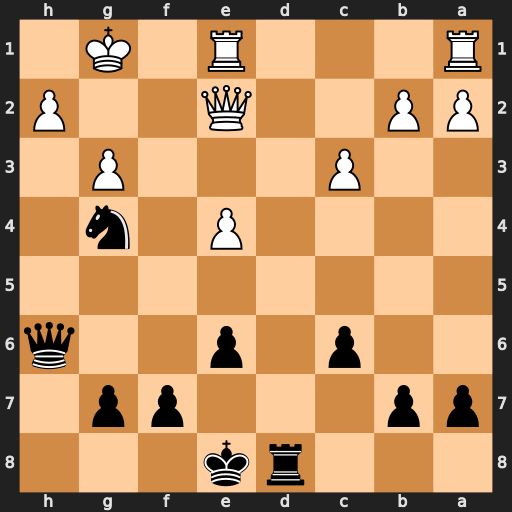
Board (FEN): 3rk3/pp3pp1/2p1p2q/8/4P1n1/2P3P1/PP2Q2P/R3R1K1
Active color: b
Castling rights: -
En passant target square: -
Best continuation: Rd2